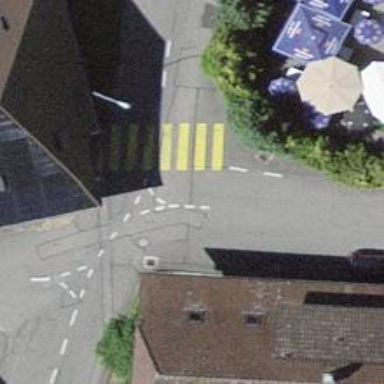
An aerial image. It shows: Zebra crossing on the road.